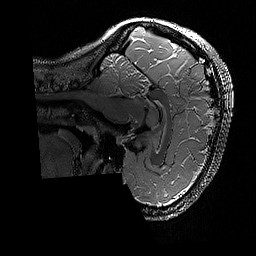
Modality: T2w
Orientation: sagittal
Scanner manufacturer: siemens
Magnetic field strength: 3 T
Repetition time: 3.2 s
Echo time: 0.428 s